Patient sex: F
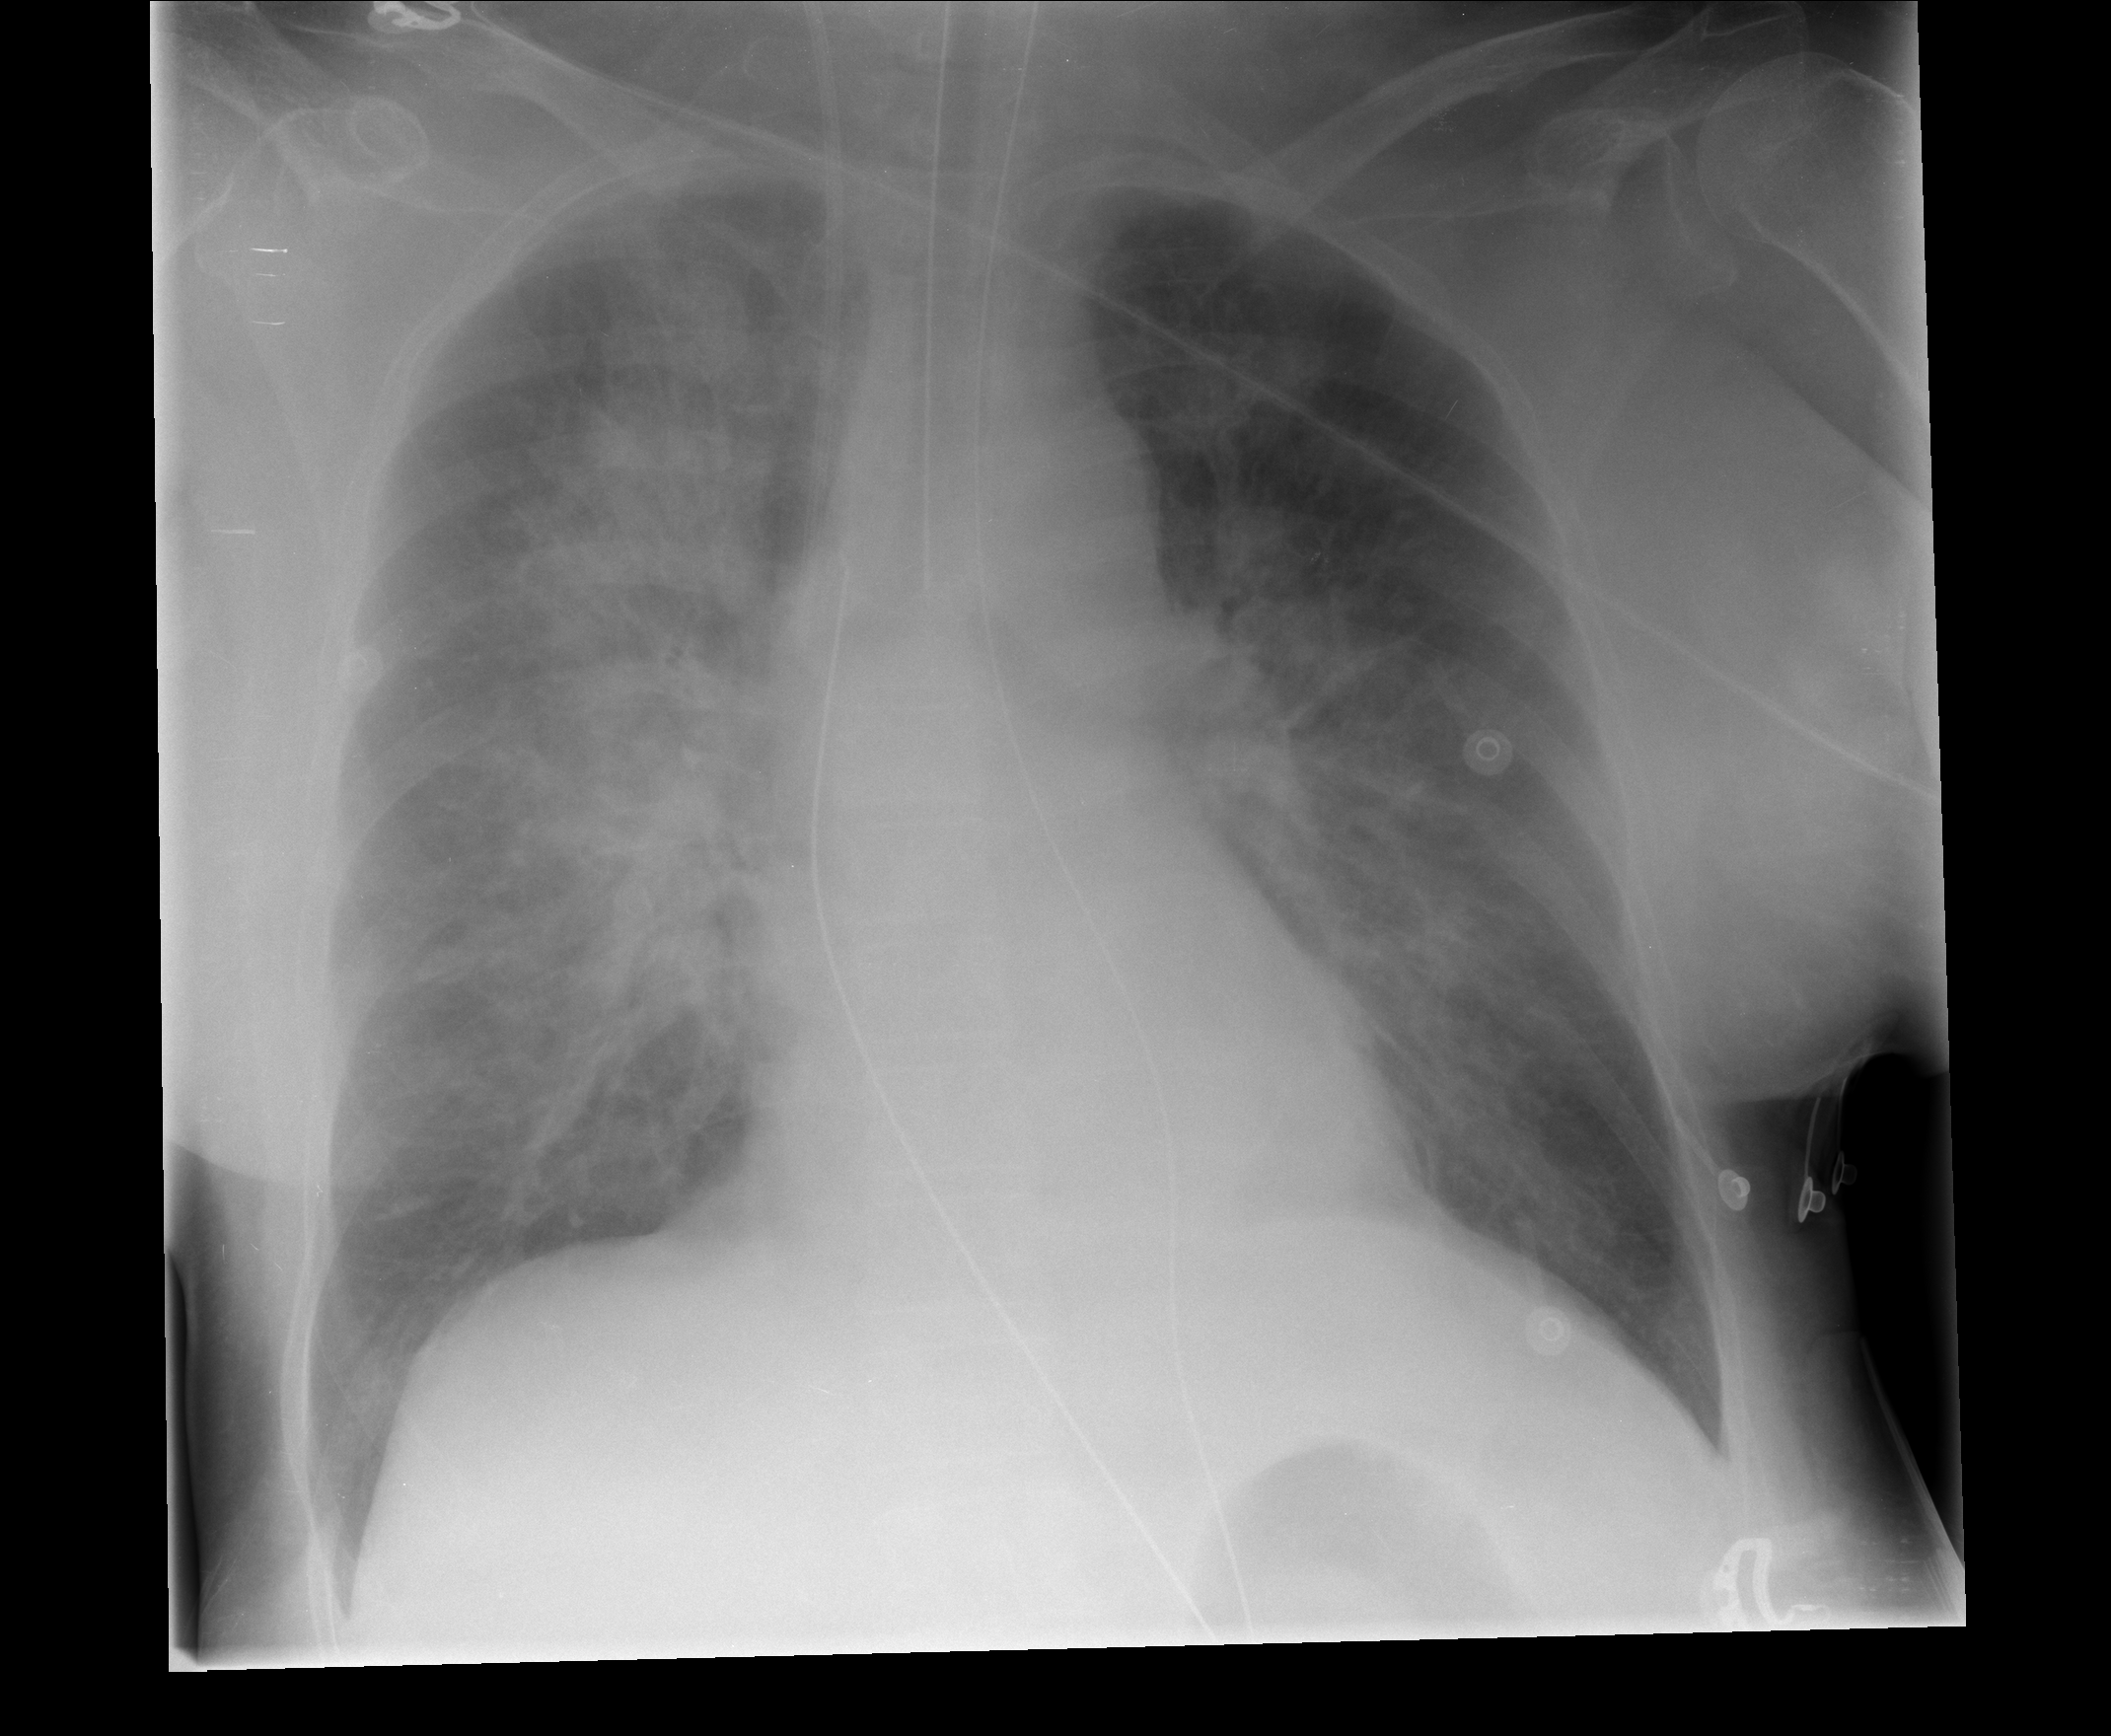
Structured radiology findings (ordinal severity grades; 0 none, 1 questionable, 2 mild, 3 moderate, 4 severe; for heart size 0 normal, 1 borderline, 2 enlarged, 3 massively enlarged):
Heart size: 0
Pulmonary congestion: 3
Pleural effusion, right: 0
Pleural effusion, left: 0
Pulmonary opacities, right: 3
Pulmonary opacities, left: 3
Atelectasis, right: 2
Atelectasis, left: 2